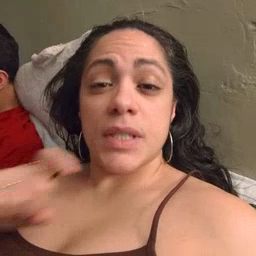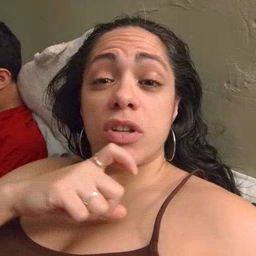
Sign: cereal